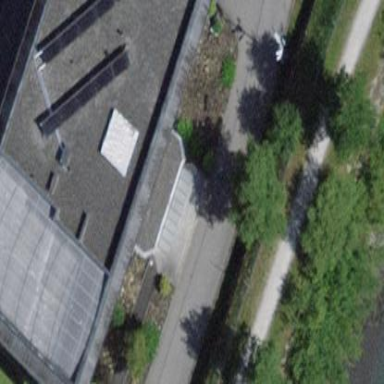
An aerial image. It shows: Prison building.